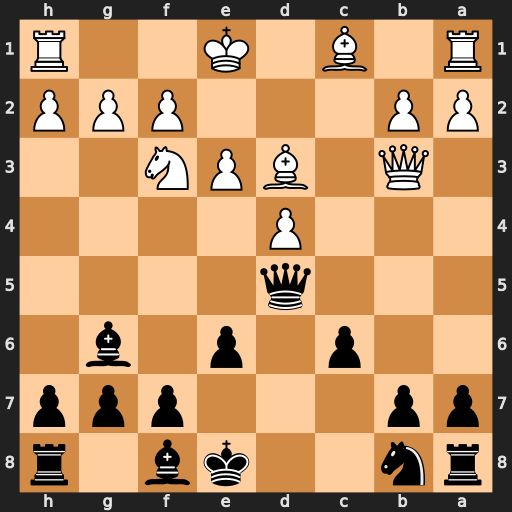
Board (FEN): rn2kb1r/pp3ppp/2p1p1b1/3q4/3P4/1Q1BPN2/PP3PPP/R1B1K2R
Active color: b
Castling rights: KQkq
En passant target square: -
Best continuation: Qxb3 axb3 Bxd3